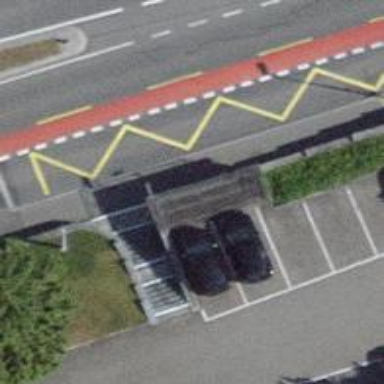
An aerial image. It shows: Road with steps.